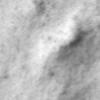
Label: no_change